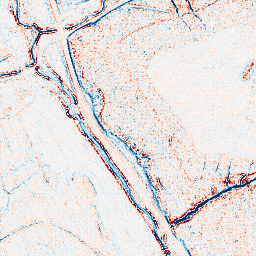
Category: edge_preserving
Decomposition family: anisotropic_diffusion
Decomposition parameters: iterations: 5
kappa: 30
gamma: 0.1
Upsampling method: sinc_blackman
Upsampling parameters: scale: 4
kernel_size: 8
Upsampling scale: 4